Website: apple
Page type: address-validator
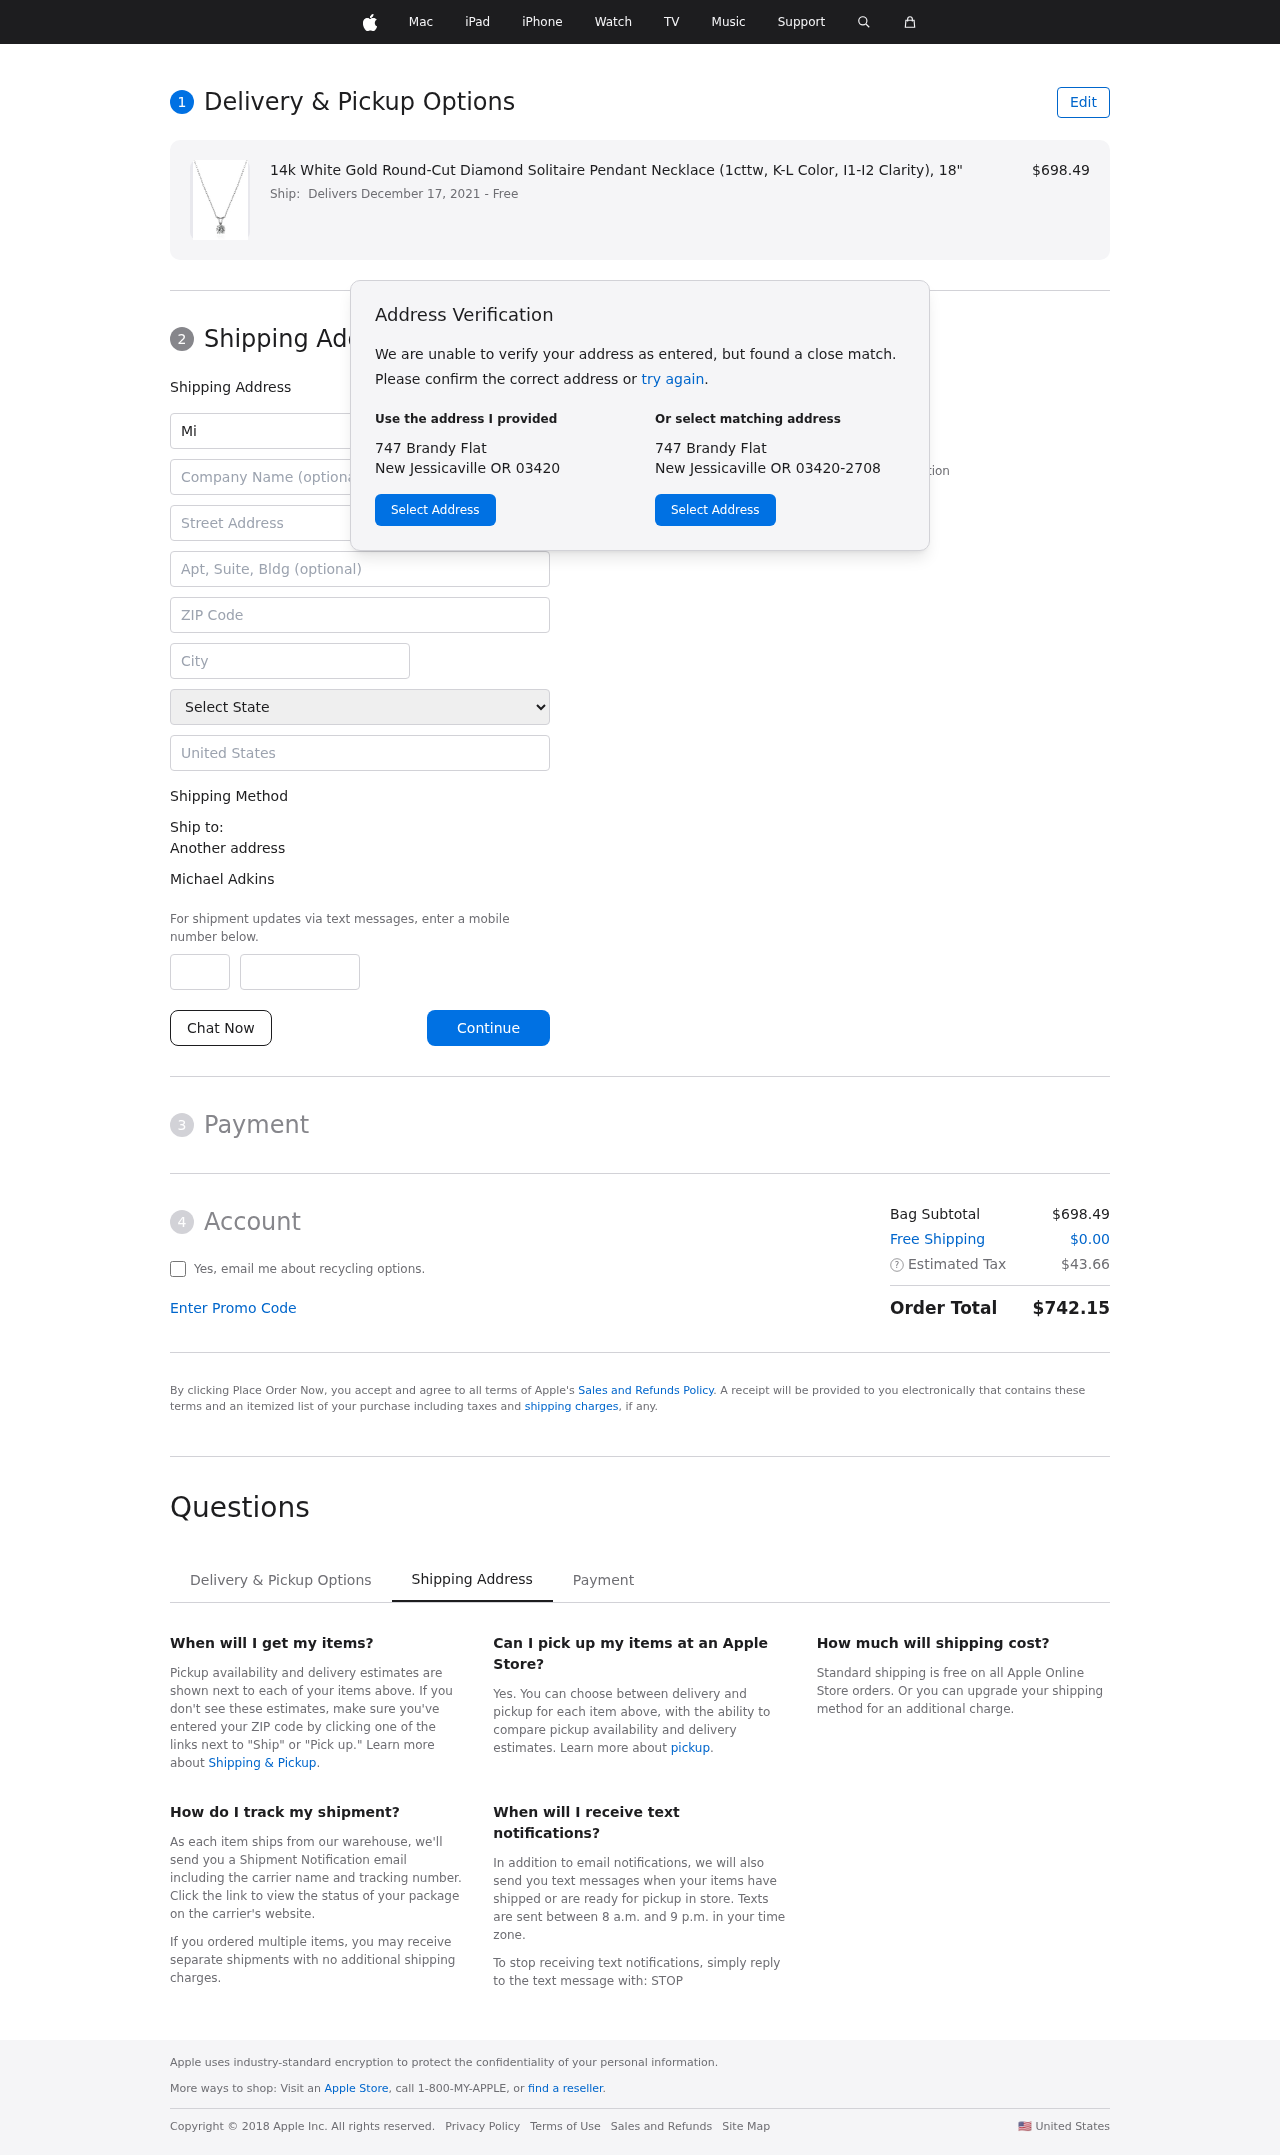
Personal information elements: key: PII_CITY
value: New Jessicaville
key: PII_COMPANY
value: Leon Group
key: PII_COUNTRY
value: United States
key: PII_FIRSTNAME
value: Michael
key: PII_FULLNAME
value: Michael Adkins
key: PII_LASTNAME
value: Adkins
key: PII_PHONE_AREA
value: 782
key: PII_PHONE_SUFFIX
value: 3427
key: PII_POSTCODE
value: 03420
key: PII_STATE
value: Oregon
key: PII_STREET
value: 747 Brandy Flat
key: PII_CITY_STATE_ZIP
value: New Jessicaville OR 03420
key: PII_STATE_ABBR
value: OR
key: PII_POSTCODE_FULL
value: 03420
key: PII_POSTCODE_NUMERIC
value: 3420
Product elements: key: PRODUCT1_NAME
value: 14k White Gold Round-Cut Diamond Solitaire Pendant Necklace (1cttw, K-L Color, I1-I2 Clarity), 18"
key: PRODUCT1_PRICE
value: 698.49
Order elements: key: ORDER_DELIVERY_DATE
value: Delivers December 17, 2021
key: ORDER_SUBTOTAL
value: $698.49
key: ORDER_SHIPPING_COST
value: $0.00
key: ORDER_TAX
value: $43.66
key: ORDER_TOTAL
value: $742.15